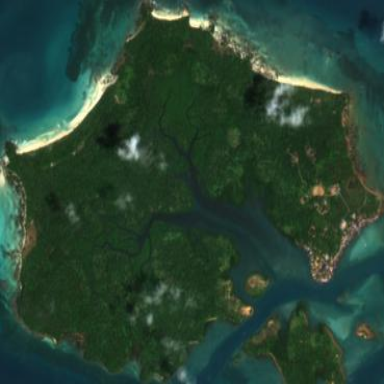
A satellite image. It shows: Island with natural coastline.